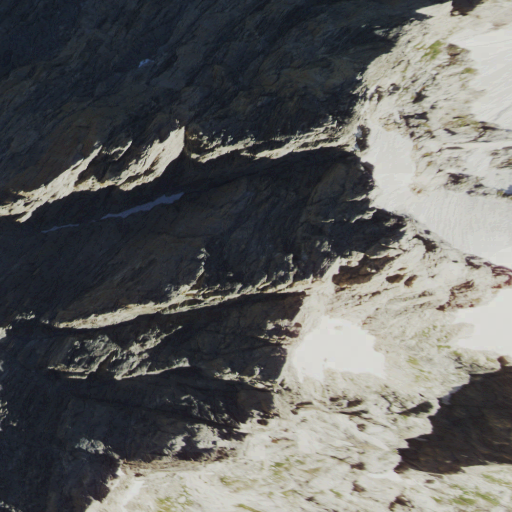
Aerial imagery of mountain in Wyoming named Mount Owen containing barren land, grassland, and snow